Question: cursor is not in textarea when user input long text or input some enter. This only happens on IOS8. see attachment.
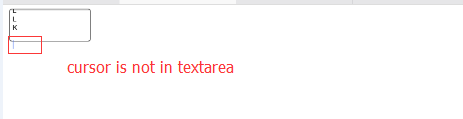
Answer: find a wordaround to resolve the problem.
'''
textarea.addEventListener('scroll', function(evt){
evt = evt || window.evt;
evt.target.setSelectionRange(evt.target.textLength - 1, evt.target.textLength - 1);
setTimeout(function(){
evt.target.setSelectionRange(evt.target.textLength, evt.target.textLength);
}, 0);
});
'''